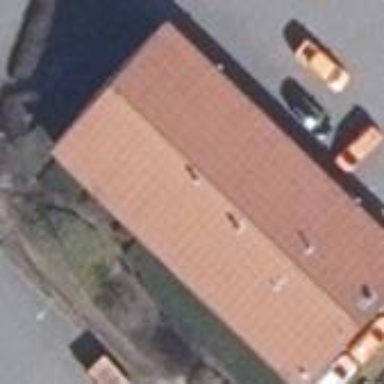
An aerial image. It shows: Industrial building.